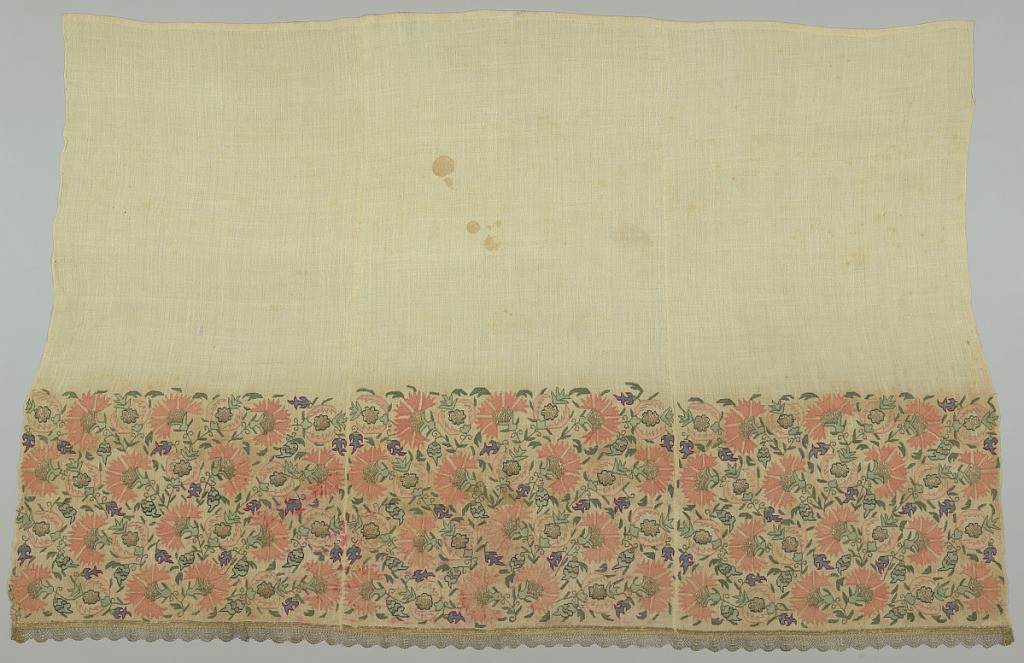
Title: Towel end
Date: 18th–19th century
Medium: cotton, silk, silver gilt foil on silk core Technique: embroidered on plain weave
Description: Towel end made up of three pieces of loosely woven fine cloth with a deep band of embroidery of stylized allover floral design in silver-gilt thread and silk embroidery in shades of green, pink, blue, and red using outline and related filling stitches. Double guard strip in metallic satin stitch across lower part. Edging of gold bobbin lace. Narrow undyed silk cloth selvages.